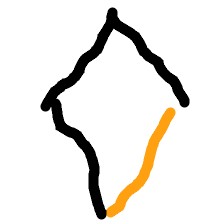
Shape: rhombus